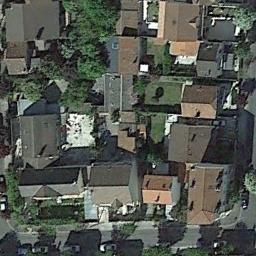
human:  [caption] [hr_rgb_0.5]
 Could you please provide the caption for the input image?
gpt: A few houses in the residential area are red .

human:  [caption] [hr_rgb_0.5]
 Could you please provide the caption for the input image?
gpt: A dense residential area with some greenery and houses is surrounded by some roads .

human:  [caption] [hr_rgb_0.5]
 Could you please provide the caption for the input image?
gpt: In densely populated areas there are many roads and densely arranged houses and trees of varying sizes and shapes as well as large lawns .

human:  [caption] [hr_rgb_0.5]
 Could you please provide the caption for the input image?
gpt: The dense residential is next to the road and some trees .

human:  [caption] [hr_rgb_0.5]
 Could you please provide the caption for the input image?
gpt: There are orange and black buildings on a dense residential area .